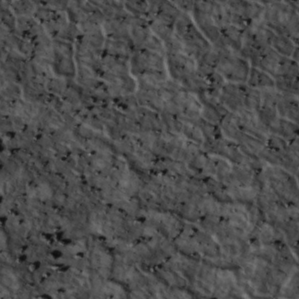
Label: non_frost